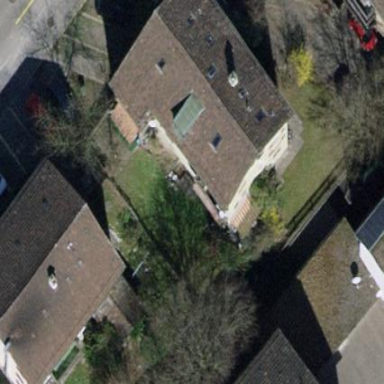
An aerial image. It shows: Building with tile roof.